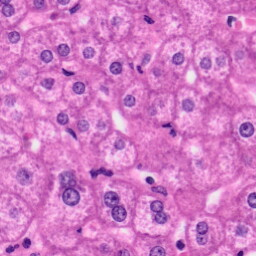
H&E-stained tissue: Liver